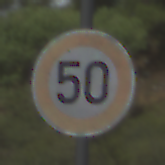
Verkehrszeichen: Geschwindigkeit50
Umgebung: Outdoor, Nature
Tageszeit: Midday
Wetter: PartlyCloudy
Licht: Natural
Jahreszeit: NotSpecified
Kontrast: HighContrast